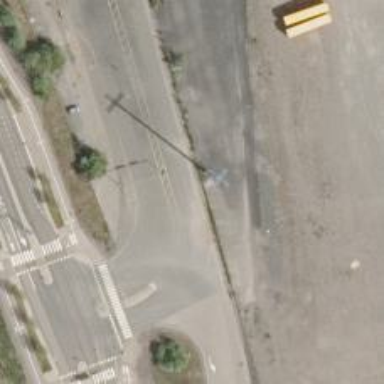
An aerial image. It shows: Overhead guidepost.